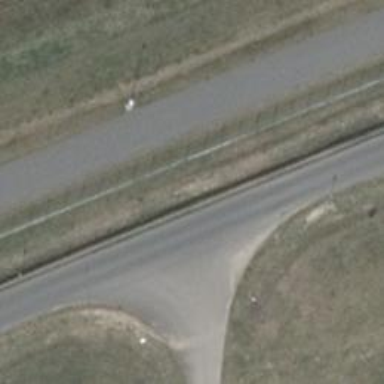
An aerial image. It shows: Unclassified road with asphalt surface.